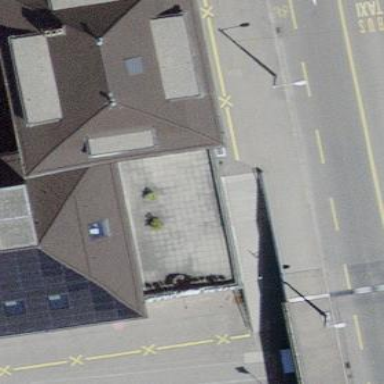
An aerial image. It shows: Building part with flat roof.